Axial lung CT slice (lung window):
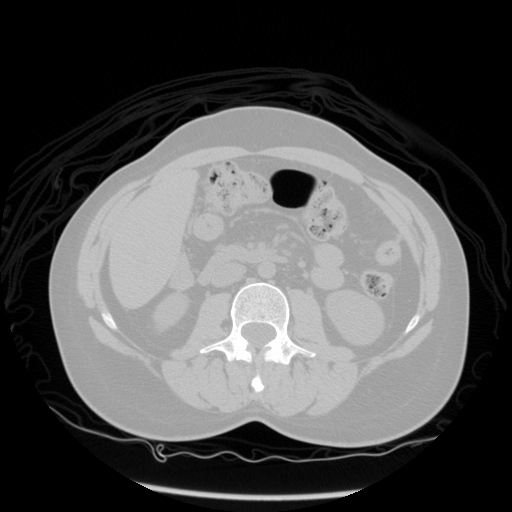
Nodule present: no